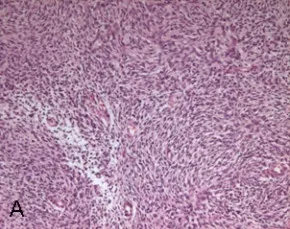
A; Hematoxylin-Eosin (H&E) staining, with polymorphic, spindled cells in nestlike clusters (10x).
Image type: pathology (h&e)